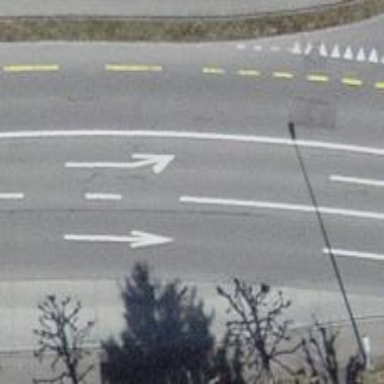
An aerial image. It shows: Bus stop equipped with public transport stop position.